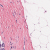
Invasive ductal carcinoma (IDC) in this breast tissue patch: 0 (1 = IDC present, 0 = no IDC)